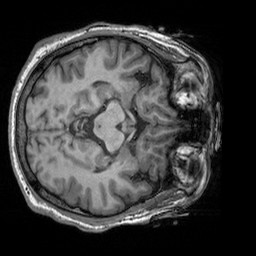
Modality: T1w
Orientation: axial
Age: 33
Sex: male
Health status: healthy
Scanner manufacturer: siemens
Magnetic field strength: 3 T
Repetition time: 2.3 s
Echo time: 0.00303 s